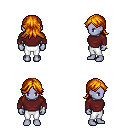
a pixel art fantasy rpg character, female body template, dark elf, purple skin, maroon long-sleeve shirt, white pants, dark blonde loose hair, bracelets, four views (front, back, left, right), 2x2 character sprite sheet, small pixel art, hard edges, no anti-aliasing